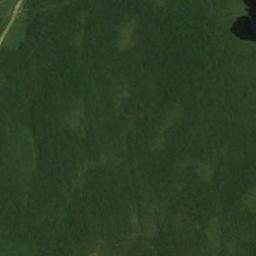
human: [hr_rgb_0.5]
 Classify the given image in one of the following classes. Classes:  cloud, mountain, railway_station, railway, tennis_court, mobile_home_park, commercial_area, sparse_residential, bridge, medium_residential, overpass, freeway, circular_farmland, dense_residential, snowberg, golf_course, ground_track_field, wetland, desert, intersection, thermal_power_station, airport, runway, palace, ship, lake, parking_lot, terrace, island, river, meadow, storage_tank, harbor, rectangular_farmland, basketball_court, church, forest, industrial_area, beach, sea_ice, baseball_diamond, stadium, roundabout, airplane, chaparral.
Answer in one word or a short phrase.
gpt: meadow